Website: lowes
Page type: billing-address
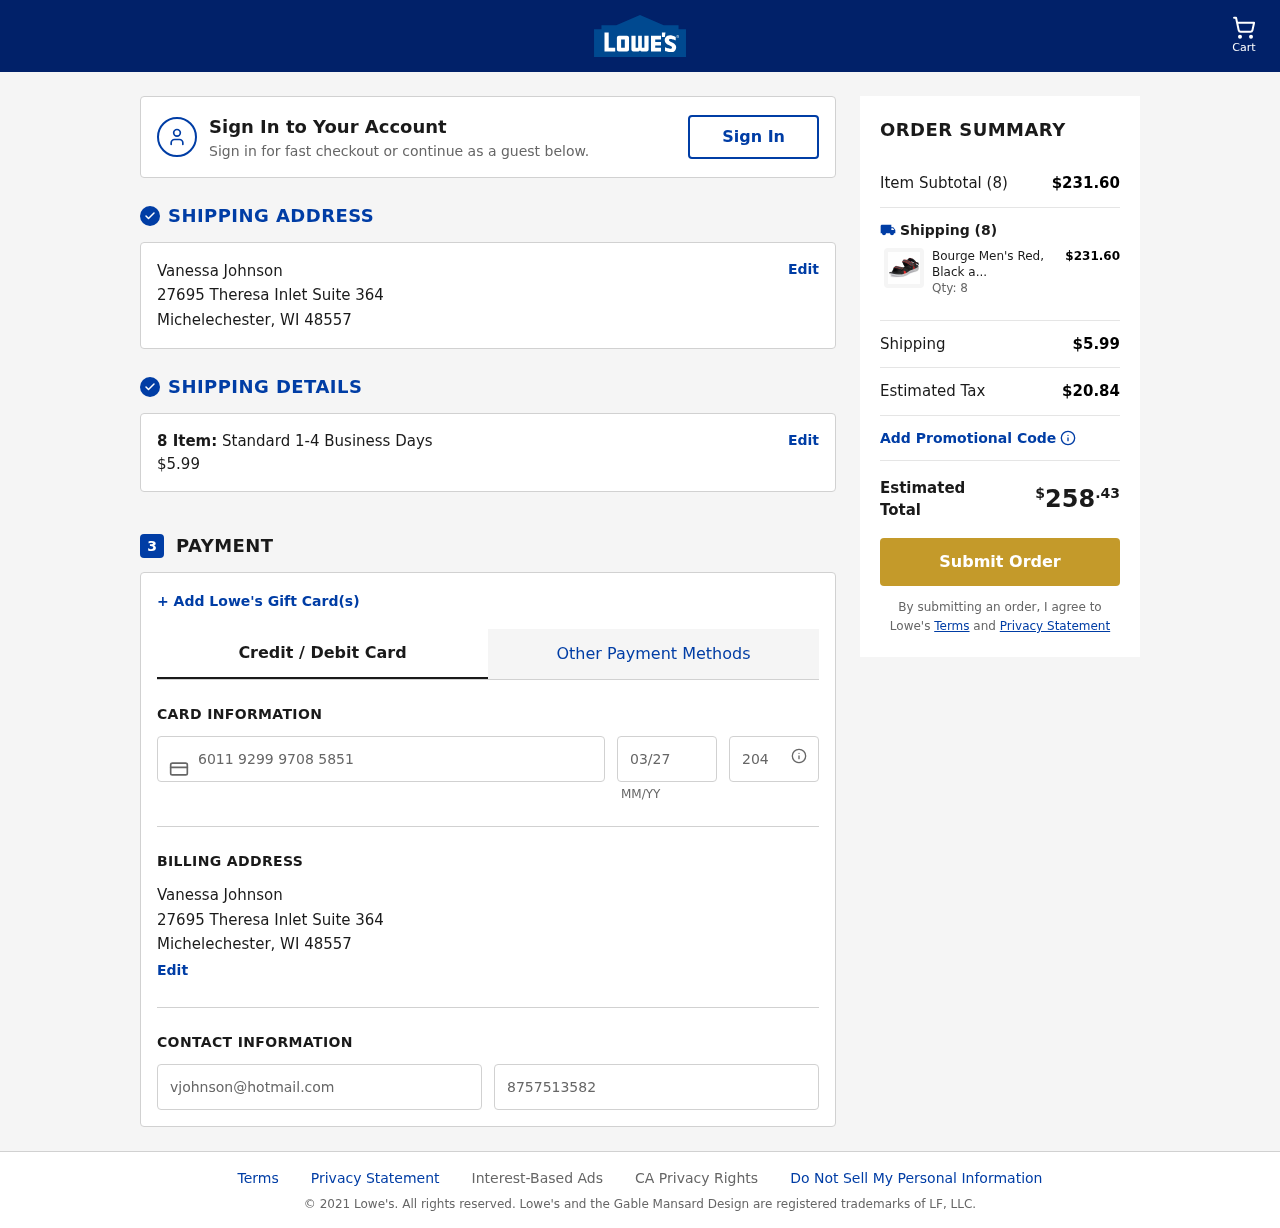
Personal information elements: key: PII_CARD_CVV
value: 204
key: PII_CARD_EXPIRY
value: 03/27
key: PII_CARD_NUMBER
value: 6011 9299 9708 5851
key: PII_CITY
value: Michelechester
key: PII_EMAIL
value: vjohnson@hotmail.com
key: PII_FULLNAME
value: Vanessa Johnson
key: PII_PHONE
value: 8757513582
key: PII_POSTCODE
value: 48557
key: PII_STATE_ABBR
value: WI
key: PII_STREET
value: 27695 Theresa Inlet Suite 364
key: PII_FULLNAME2
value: Vanessa Johnson
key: PII_CITY2
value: Michelechester
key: PII_STATE_ABBR2
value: WI
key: PII_POSTCODE_FULL
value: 48557
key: PII_POSTCODE_NUMERIC
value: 48557
Product elements: key: PRODUCT1_NAME
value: Bourge Men's Red, Black and Grey Floaters-7 UK (41 EU) (8 US) (Grada-32)
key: PRODUCT1_PRICE
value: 28.95
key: PRODUCT1_QUANTITY
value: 8
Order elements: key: ORDER_NUM_ITEMS
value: Cart
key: ORDER_NUM_ITEMS
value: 8 Item:
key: ORDER_NUM_ITEMS
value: Item Subtotal (8)
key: ORDER_SHIPPING_COST
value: $5.99
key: ORDER_SUBTOTAL
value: $231.60
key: ORDER_TAX
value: $20.84
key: ORDER_TOTAL
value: $258.43